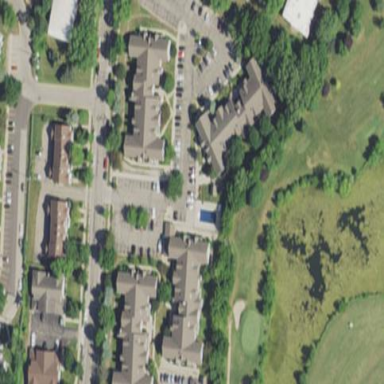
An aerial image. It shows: Residential area with apartments.